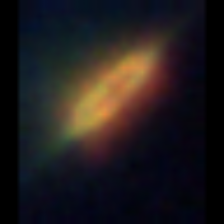
Taxon: Pennate
Group: Diatoms